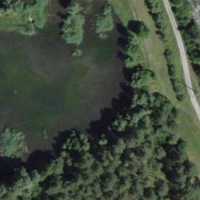
EUNIS habitat code: 45
Species observed at this site:
Fragaria vesca
Betula pendula